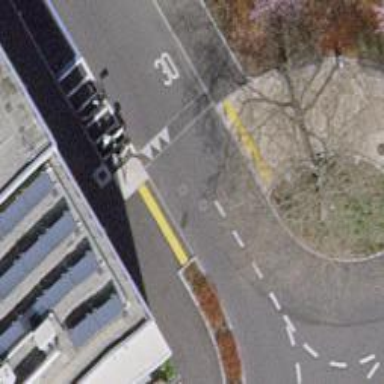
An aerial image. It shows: Kerb barrier.